Chest X-ray. View position: AP
Patient age: 40
Patient sex: F
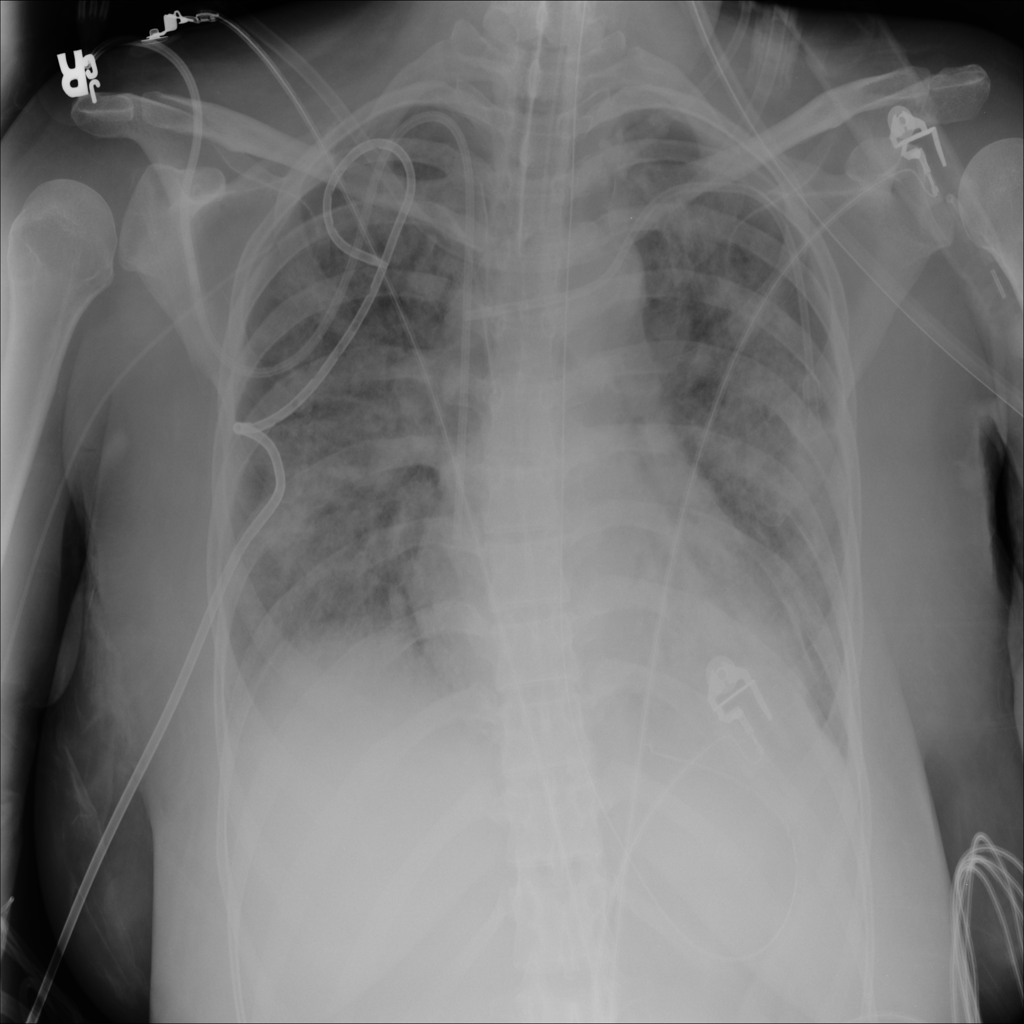
Finding: Pneumothorax